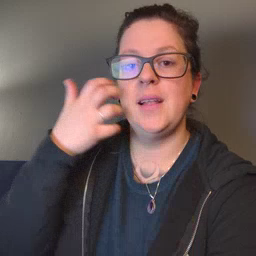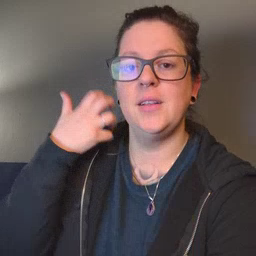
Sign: tiger